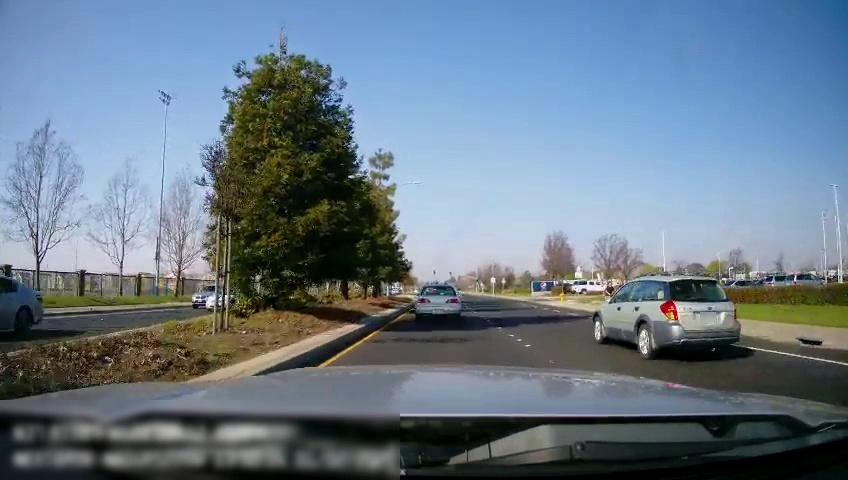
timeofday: Day
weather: Sunny
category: Drivable Space
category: Drivable Space
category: Vehicles | Car
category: Vehicles | Car
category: Vehicles | Car
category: Vehicles | Truck
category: Pedestrians
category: Vehicles | SUV
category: Vehicles | Car
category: Lanes | Current Lane
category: Lanes | Current Lane
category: Lanes | Alternate Lane